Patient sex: F
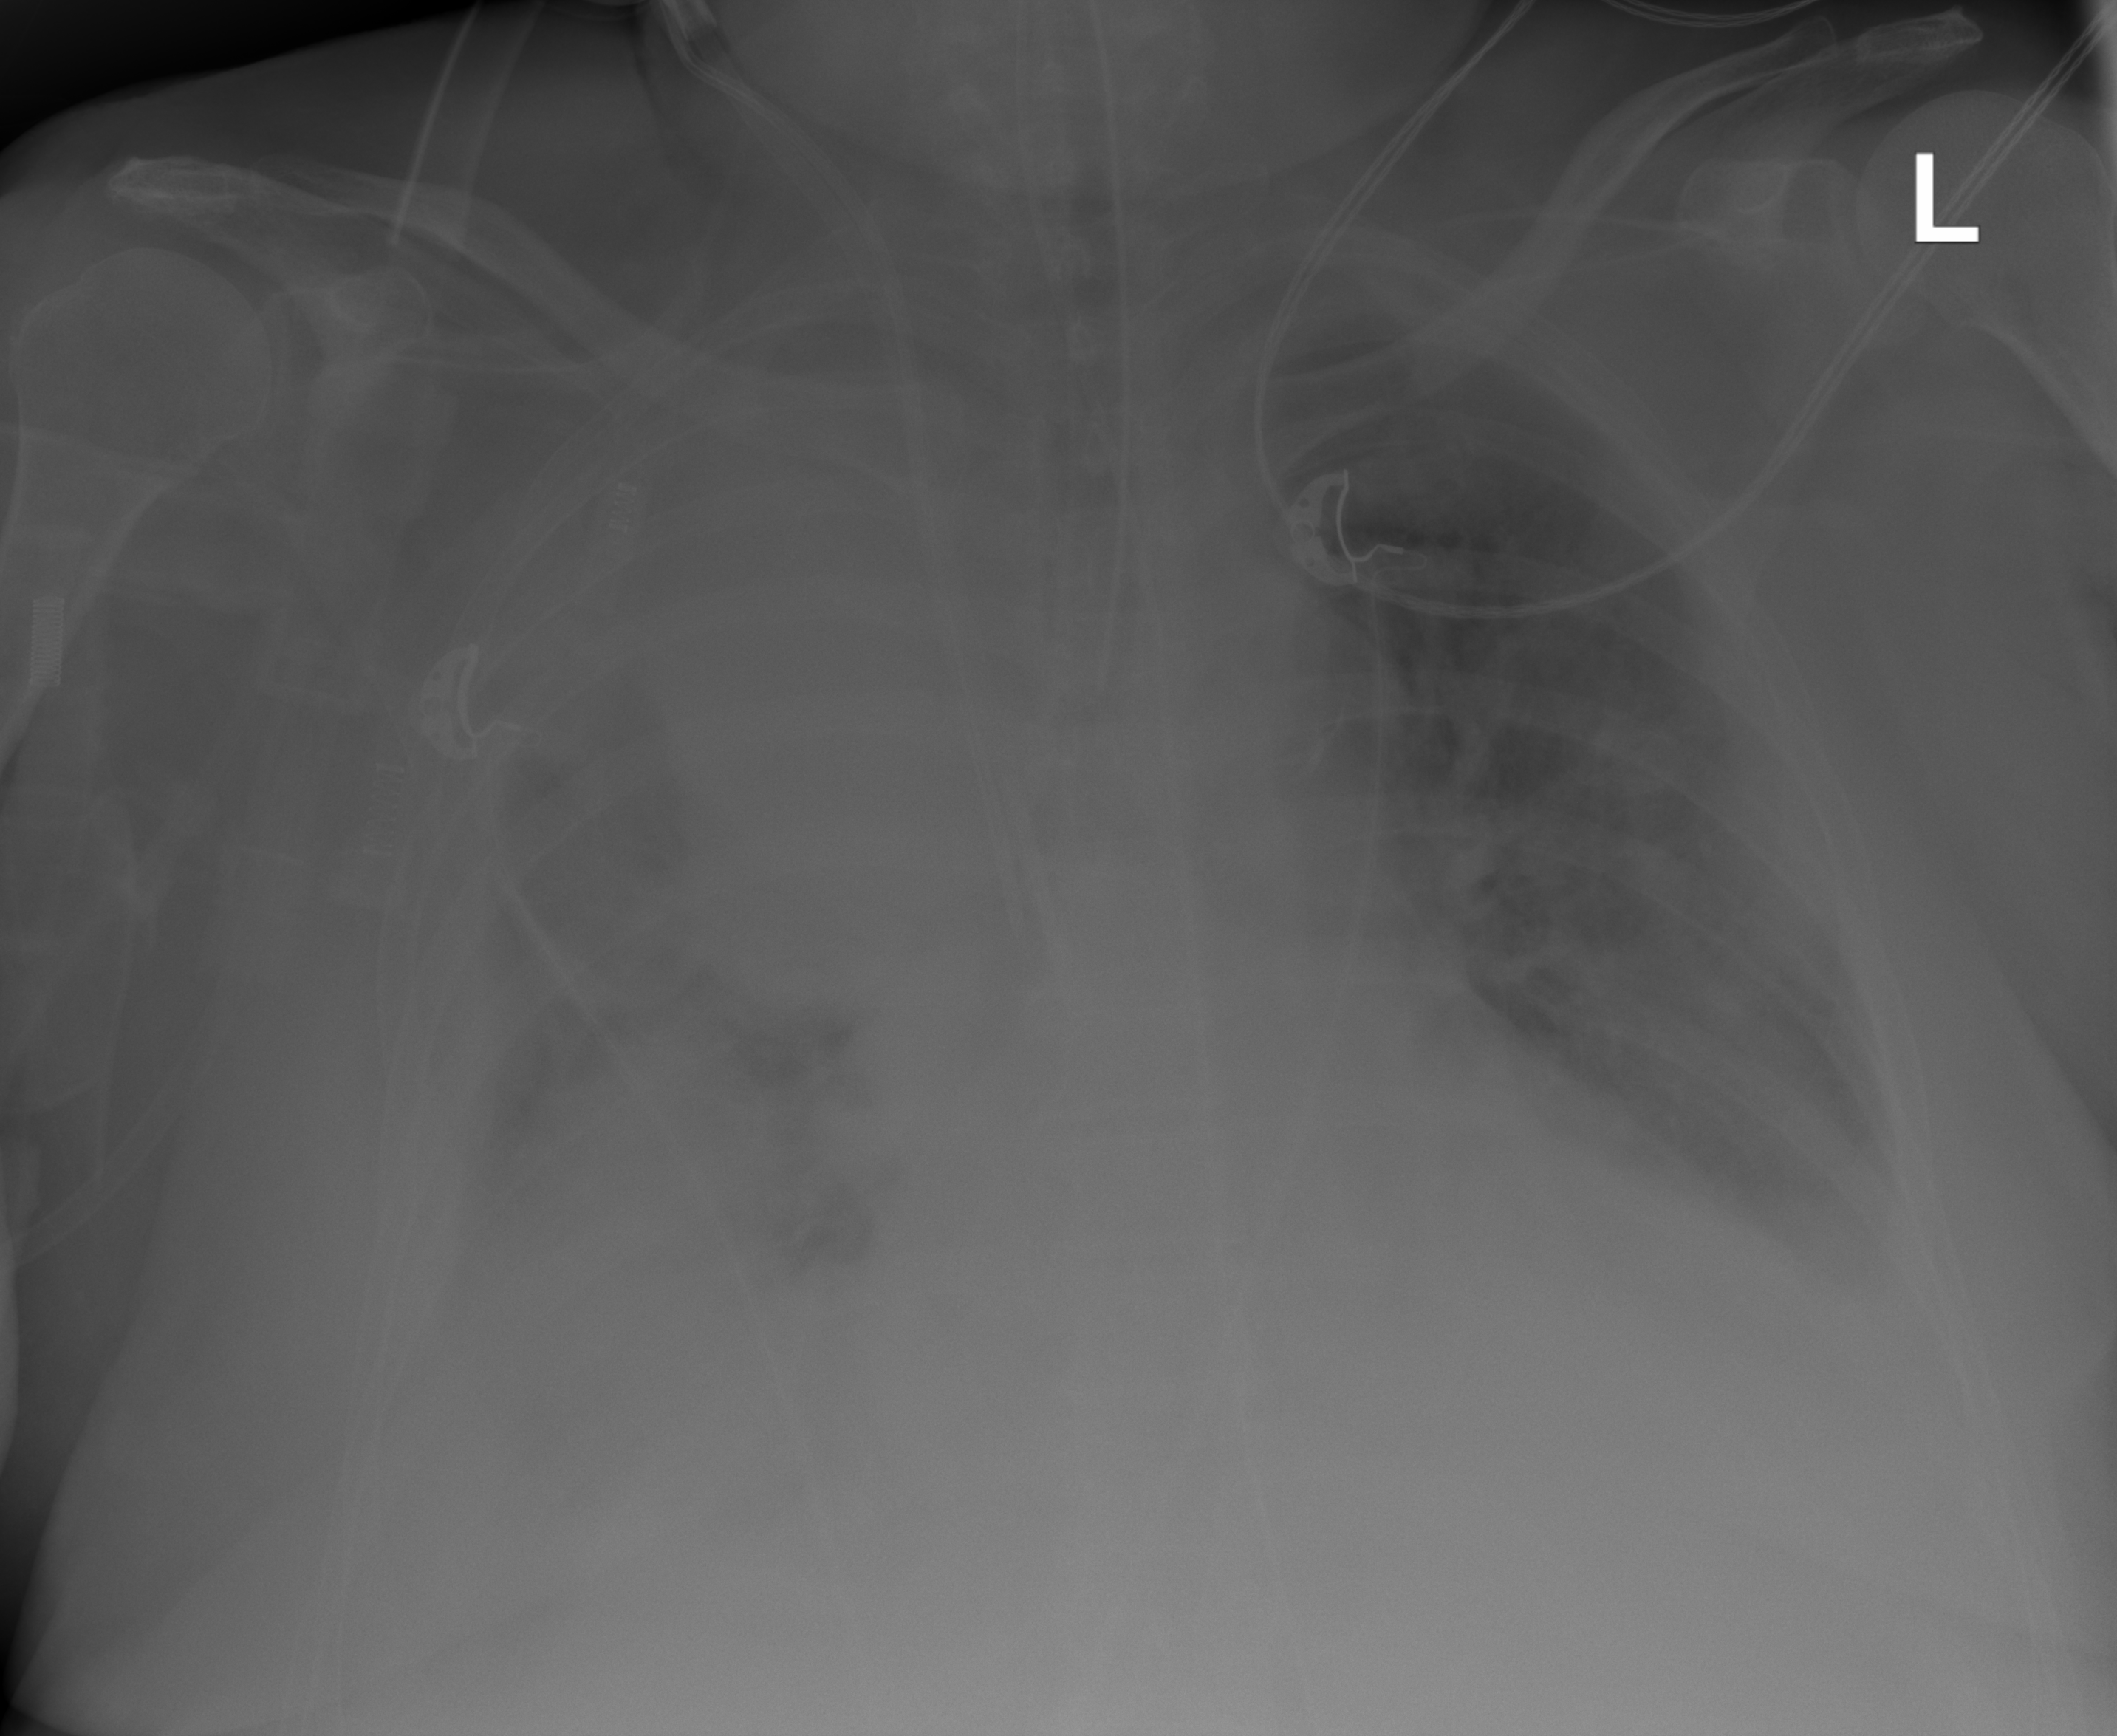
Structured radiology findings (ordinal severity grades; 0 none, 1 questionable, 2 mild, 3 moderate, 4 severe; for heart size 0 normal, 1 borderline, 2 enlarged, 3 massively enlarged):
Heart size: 2
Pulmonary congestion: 2
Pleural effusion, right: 3
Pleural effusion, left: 2
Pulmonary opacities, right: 0
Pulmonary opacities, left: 0
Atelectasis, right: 3
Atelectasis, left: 2